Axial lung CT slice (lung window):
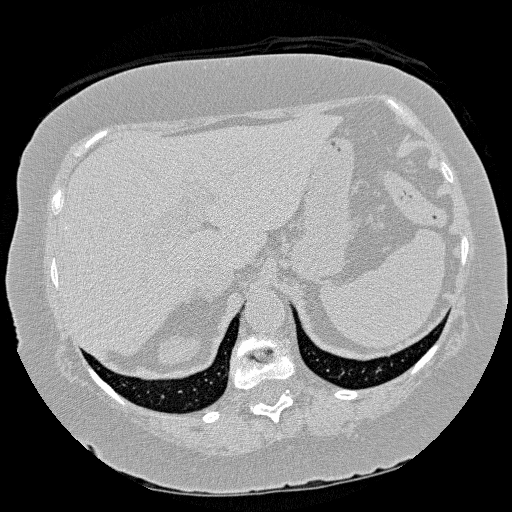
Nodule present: no